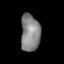
Tissue: lung
Cell type: Smooth muscle cells
Senescence score: 0.5601
Nuclear area (px): 704
Mean DAPI intensity: 133.016